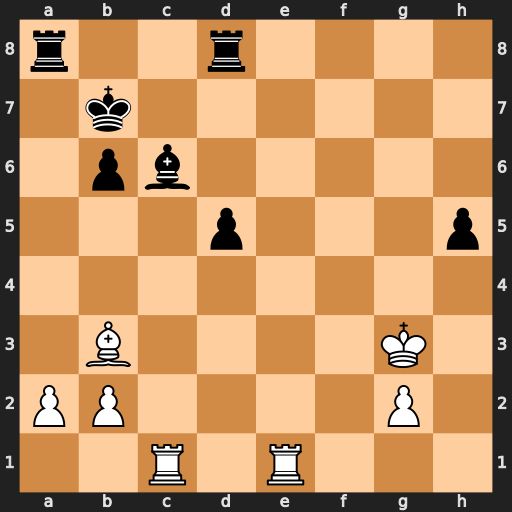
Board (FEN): r2r4/1k6/1pb5/3p3p/8/1B4K1/PP4P1/2R1R3
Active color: w
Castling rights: -
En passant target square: -
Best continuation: Re7+ Ka6 Rxc6